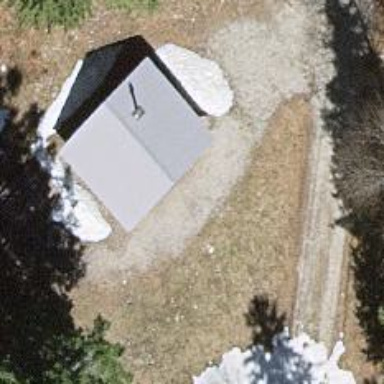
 serving as amenity for protection from the elements."